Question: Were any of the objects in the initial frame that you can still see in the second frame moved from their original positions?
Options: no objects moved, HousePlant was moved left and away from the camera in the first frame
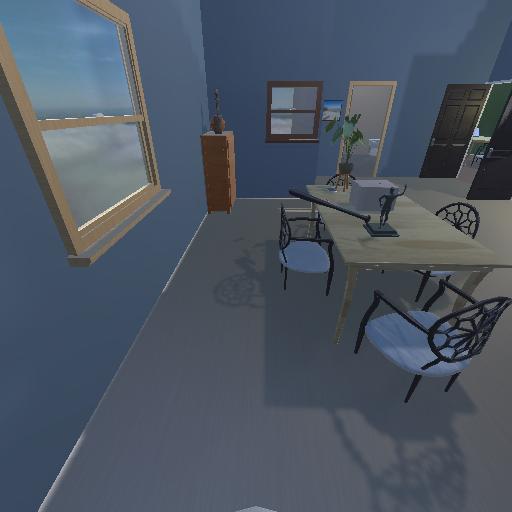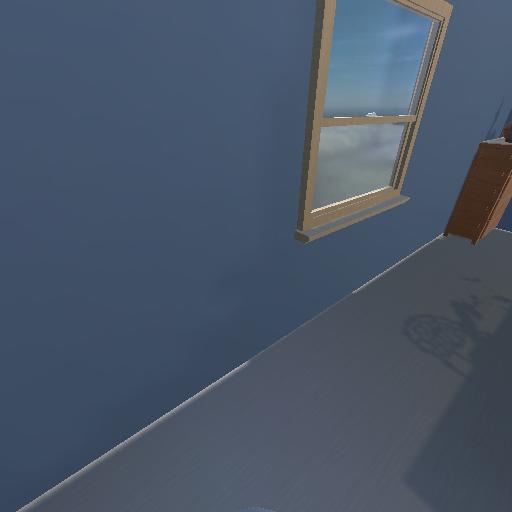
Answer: no objects moved